Question: Hi guys this most be duplicate question, but i spent a day to search for the answer, and didn't find what i'm looking for.
the question is simple:
I have a simple HTML page, i want to set a background for it, to cover the whole screen at any time. and then, i want to put an image on the screen, to always be at center, and resize when i change the window size.
like this:

my problem is that i cant fix the images by height, because my background image is wide,and can cover any screen, and "My Image" is tall, and i want it to always be shown in the screen.
(note that the gray part is the overflow of the background image, because its wide and covered the whole screen )
tnx for the help.
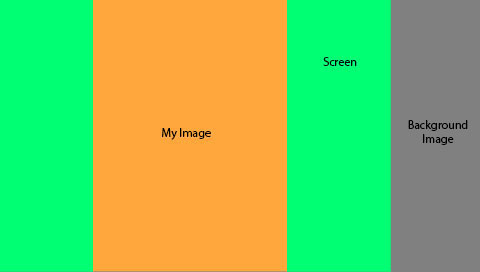
Answer: OK so here is your website's code revisited :
'''
<!DOCTYPE html>
<html lang="en">
<head>
<title>glry khkhtws</title>
<meta charset="utf-8">
<style type="text/css">
html, body {
height: 100%;
}
body {
background-image: url(http://cactuspics.com/content/wp-content/themes/mobile/images/4.jpg);
background-size: cover;
}
#image {
width: 100%;
height: 100%;
background-image: url(http://cactuspics.com/content/wp-content/themes/mobile/images/body.png);
background-size: contain;
background-repeat: no-repeat;
background-position: center;
background-color: transparent;
}
</style>
</head>
<body>
<div id="image"></div>
</body>
</html>
'''
nice and clean :)